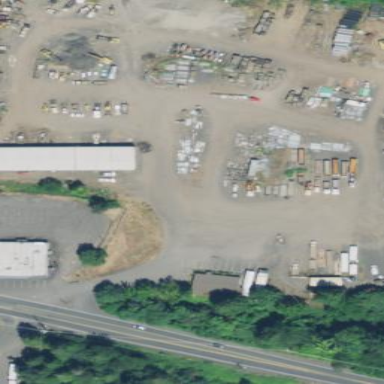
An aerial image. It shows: Industrial area.